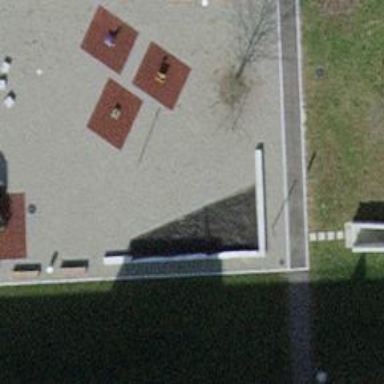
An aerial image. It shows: Sandpit playground.